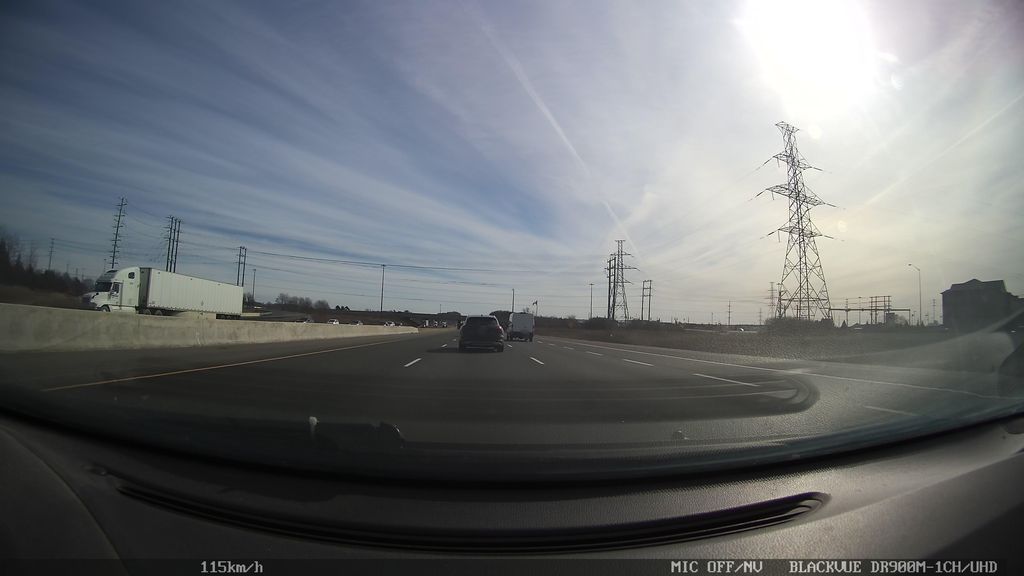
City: kitchener-waterloo